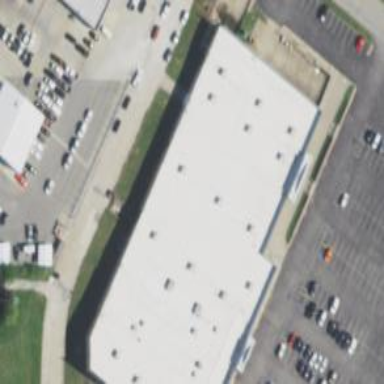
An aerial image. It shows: Commercial building.